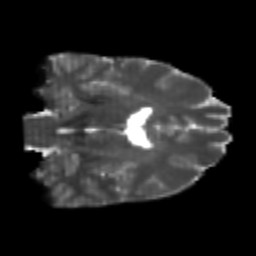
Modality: T2w
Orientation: coronal
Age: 24
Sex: male
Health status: healthy
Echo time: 0.074 s